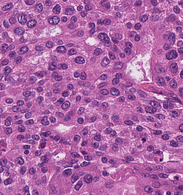
Tumor epithelial tissue: yes
Tumor-associated stroma tissue: no
Normal tissue: no